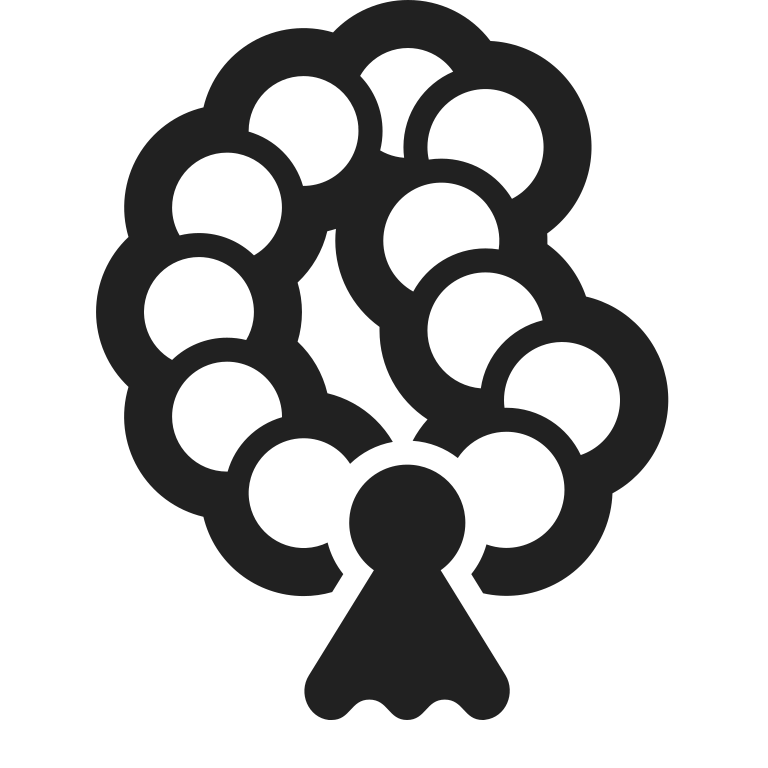
prayer beads high contrast